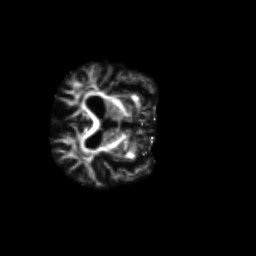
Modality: FA
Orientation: axial
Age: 73
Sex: male
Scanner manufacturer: siemens
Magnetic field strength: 3 T
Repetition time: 4.71 s
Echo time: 0.0906 s